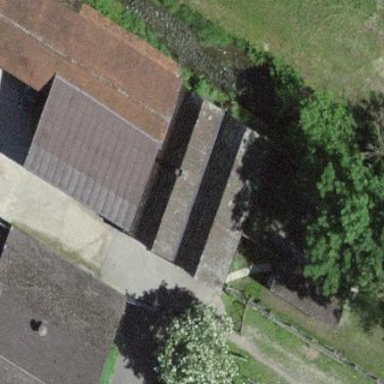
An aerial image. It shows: Shed building.